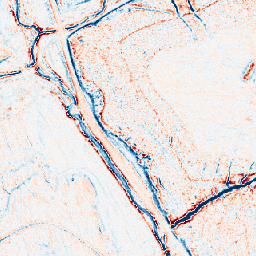
Category: edge_preserving
Decomposition family: anisotropic_diffusion
Decomposition parameters: iterations: 10
kappa: 10
gamma: 0.15
Upsampling method: nearest
Upsampling parameters: scale: 4
Upsampling scale: 4